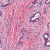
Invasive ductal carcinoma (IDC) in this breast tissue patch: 1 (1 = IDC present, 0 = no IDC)